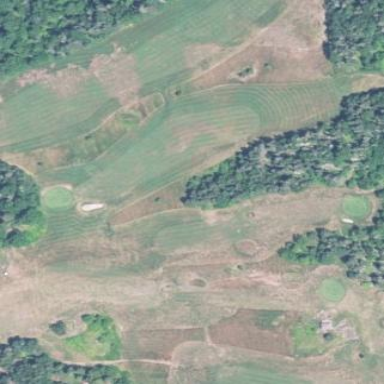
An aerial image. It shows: Golf course surrounded by greenery.